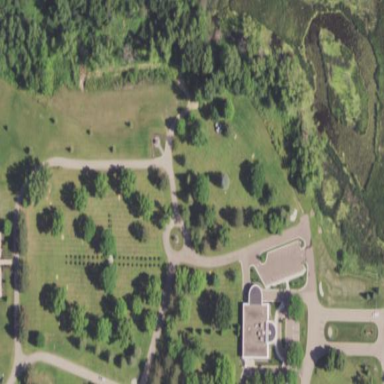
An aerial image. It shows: Cemetery.